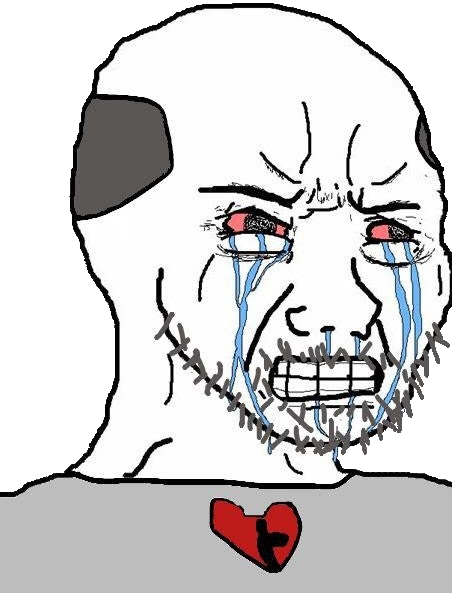
Label: 5_Crying_Wojak